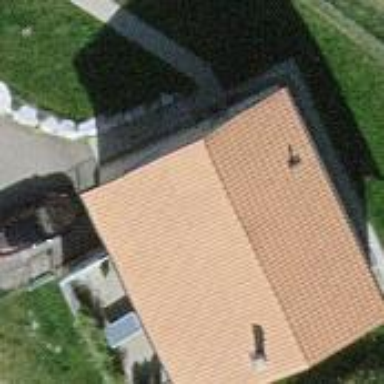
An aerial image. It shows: Shed building.